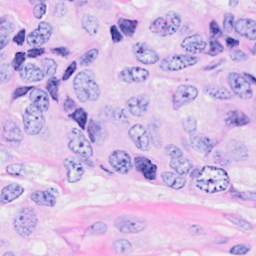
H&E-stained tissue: Breast